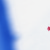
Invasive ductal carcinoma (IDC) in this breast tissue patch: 0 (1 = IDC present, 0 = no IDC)